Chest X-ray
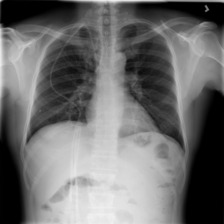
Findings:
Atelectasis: negative
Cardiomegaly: negative
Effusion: negative
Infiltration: negative
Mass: negative
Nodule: positive
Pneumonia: negative
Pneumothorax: negative
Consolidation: negative
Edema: negative
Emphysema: negative
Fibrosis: negative
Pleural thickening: negative
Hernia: negative